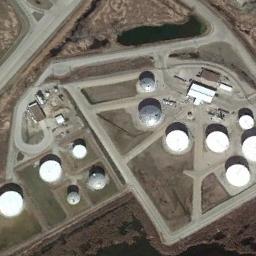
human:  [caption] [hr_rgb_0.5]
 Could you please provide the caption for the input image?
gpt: There are some white and black storage tanks on the bare land .

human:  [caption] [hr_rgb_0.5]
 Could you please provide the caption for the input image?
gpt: There is a green pool beside the storage tanks .

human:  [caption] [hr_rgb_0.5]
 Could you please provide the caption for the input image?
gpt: There are many different-sized storage tanks and many buildings in the factory, And there are large lawns in the factory .

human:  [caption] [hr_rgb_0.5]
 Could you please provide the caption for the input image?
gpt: There are many roads around the storage tanks .

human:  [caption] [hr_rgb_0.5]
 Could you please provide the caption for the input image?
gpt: There are some storage tanks of different sizes .